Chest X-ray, PA view. Patient: 25 years old, sex F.
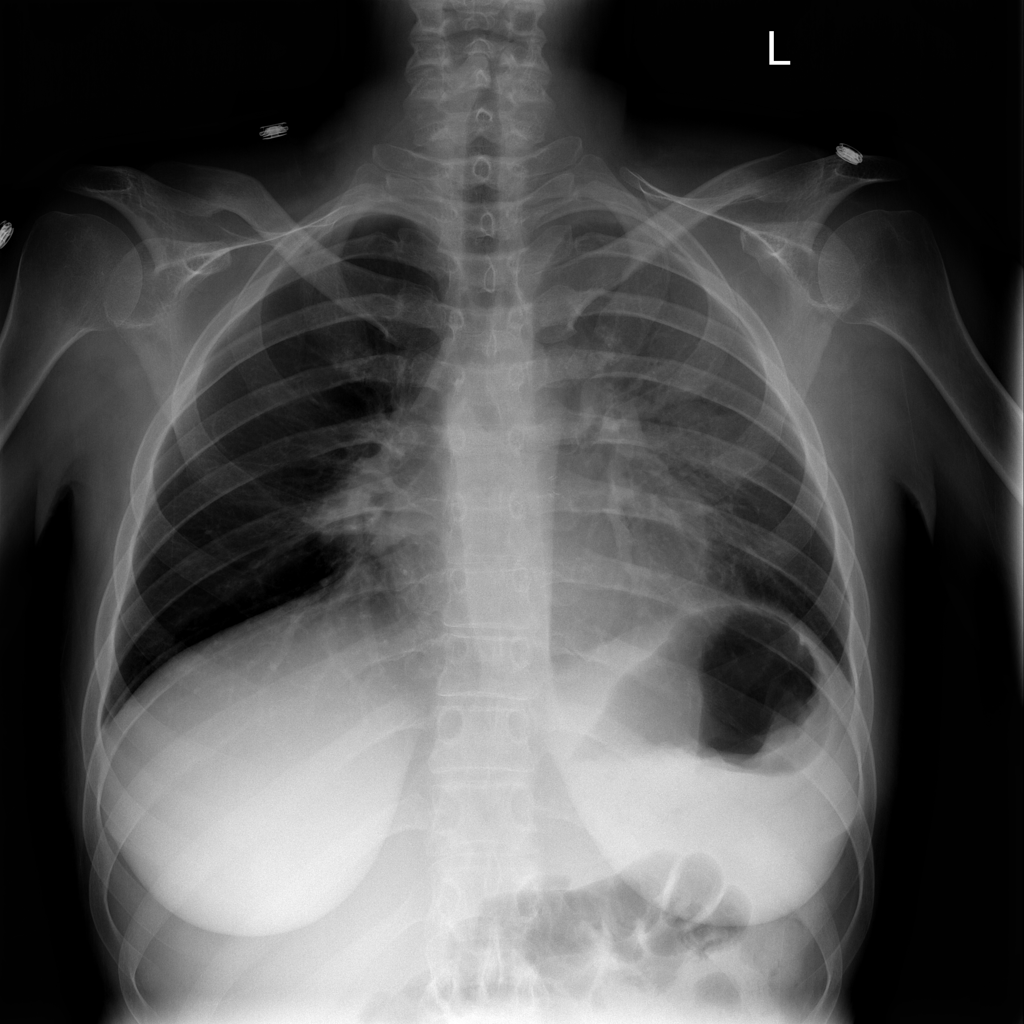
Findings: Cardiomegaly, Effusion